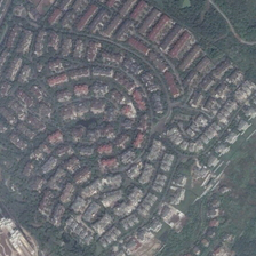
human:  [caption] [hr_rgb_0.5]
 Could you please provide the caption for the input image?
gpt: The residential house is red.

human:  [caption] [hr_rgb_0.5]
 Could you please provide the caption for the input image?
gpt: The house is red.

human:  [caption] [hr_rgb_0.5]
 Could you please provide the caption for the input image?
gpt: High density residential area surrounded by green trees.

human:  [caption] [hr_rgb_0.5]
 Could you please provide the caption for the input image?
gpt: high density residential area surrounded by green trees.

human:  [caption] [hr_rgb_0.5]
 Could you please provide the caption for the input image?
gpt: High density residential area surrounded by green trees.